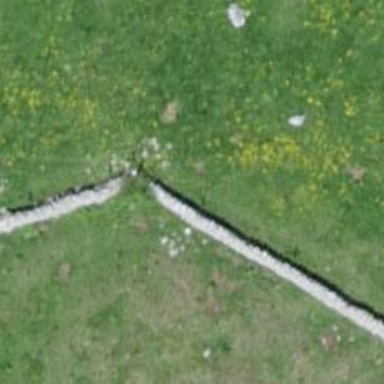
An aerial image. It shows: Wall barrier.